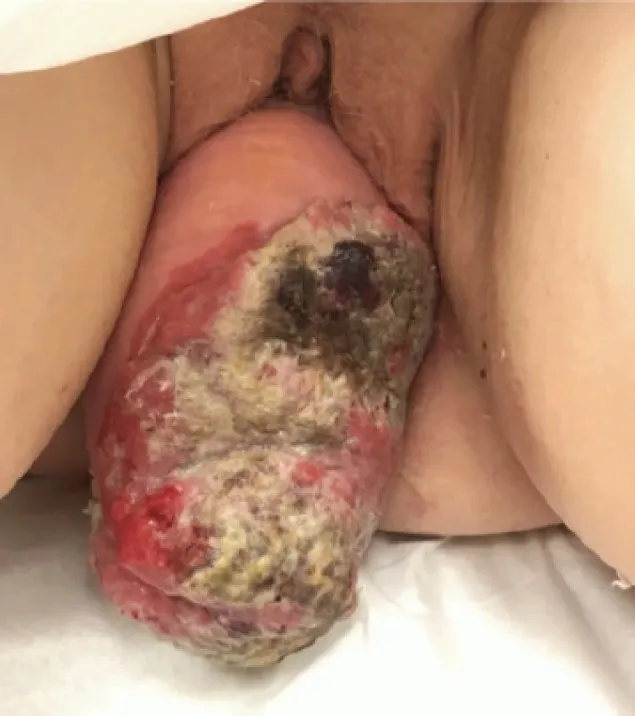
Image of 14 cm x 10 cm necrotic mass associated with stage 4 uterine prolapse on presentation.
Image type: medical_photograph (skin_photograph)